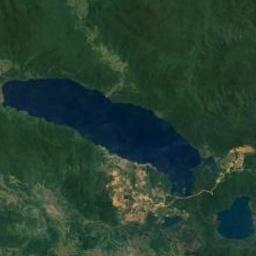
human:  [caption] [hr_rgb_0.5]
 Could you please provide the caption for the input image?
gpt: There are many trees around the lake .

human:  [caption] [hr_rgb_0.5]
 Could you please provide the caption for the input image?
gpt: The lake blends with the green space .

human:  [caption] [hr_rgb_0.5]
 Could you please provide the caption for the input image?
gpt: A strip of light blue lake surrounded by mountains with green vegetation .

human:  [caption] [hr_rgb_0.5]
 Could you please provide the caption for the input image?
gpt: The lake lies in a mountainous area covered with dense vegetation and the water is blue .

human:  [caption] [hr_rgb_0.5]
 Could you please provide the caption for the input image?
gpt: There are green land around the blue lakes .